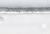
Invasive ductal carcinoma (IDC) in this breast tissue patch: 0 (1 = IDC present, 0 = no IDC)